Question: I have this code in my 'AppDelegate' for the 'UINavigationBar':
'''
NSArray *viewsArray;
ToolsViewController *toolsnavigation = [[ToolsViewController alloc] initWithNibName:@"ToolsViewController" bundle:nil];
toolsnavigation.tabBarItem.image = [UIImage imageNamed:@"setting_image.png"];
[toolsnavigation setTitle:@"Tools"];
UINavigationController *nav0 = [[UINavigationController alloc] initWithRootViewController:toolsnavigation];
MyrideViewController *myridenavigation = [[MyrideViewController alloc] initWithNibName:@"MyrideViewController" bundle:nil];
myridenavigation.tabBarItem.image = [UIImage imageNamed:@"bottom_nav_image_2.png"];
[myridenavigation setTitle:@"My Ride"];
UINavigationController *nav1 = [[UINavigationController alloc] initWithRootViewController:myridenavigation];
NewsViewController *newsnavigation = [[NewsViewController alloc] initWithNibName:@"NewsViewController" bundle:nil];
newsnavigation.tabBarItem.image = [UIImage imageNamed:@"bottom_nav_image_3.png"];
[newsnavigation setTitle:@"News"];
UINavigationController *nav2 = [[UINavigationController alloc] initWithRootViewController:newsnavigation];
CoolViewController *coolnavigation = [[CoolViewController alloc] initWithNibName:@"CoolViewController" bundle:nil];
coolnavigation.tabBarItem.image = [UIImage imageNamed:@"bottom_nav_image_4.png"];
[coolnavigation setTitle:@"Cool"];
UINavigationController *nav3 = [[UINavigationController alloc] initWithRootViewController:coolnavigation];
AccidentViewController *accidentnavigation = [[AccidentViewController alloc] initWithNibName:@"AccidentViewController" bundle:nil];
accidentnavigation.tabBarItem.image = [UIImage imageNamed:@"bottom_nav_image_5.png"];
[accidentnavigation setTitle:@"Accident"];
UINavigationController *nav4 = [[UINavigationController alloc] initWithRootViewController:accidentnavigation];
viewsArray = [NSArray arrayWithObjects:nav0,nav1,nav2,nav3,nav4, nil];
UITabBarController *tabbarController = [[UITabBarController alloc] init];
tabbarController.view.frame = CGRectMake(0,0,320,460);
[tabbarController setViewControllers:viewsArray];
self.window.rootViewController = tabbarController;
'''
And with this the UINavigationBar appears on every page. I want it to appear after few pages, like once the user has logged inn, the navigation bar will appear. That does not happen with my current code. How can I fix this?

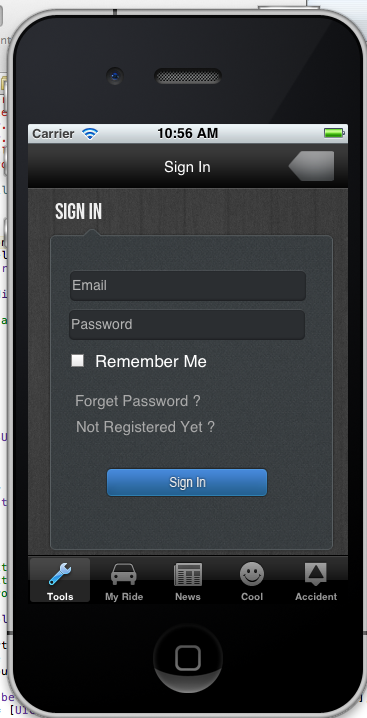
Answer: Use the bar's hidden property of navigationbar wherever you want it to be hidden
'controllerObject.navigationController.navigationBar.hidden = YES;'
'''
nav0.navigationBar.hidden = YES;
'''
after the line
'''
UINavigationController *nav0 = [[UINavigationController alloc] initWithRootViewController:toolsnavigation];
'''